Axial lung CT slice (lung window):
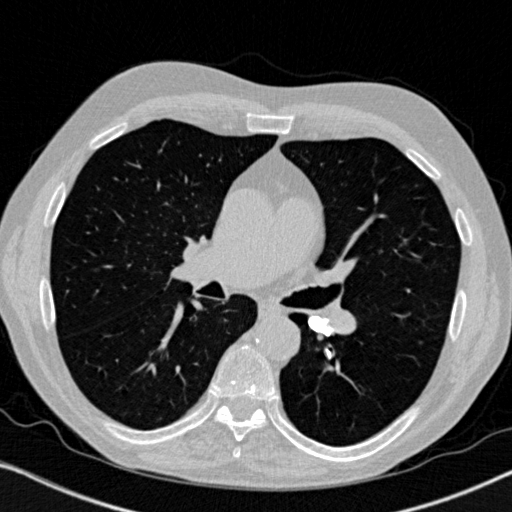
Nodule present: no